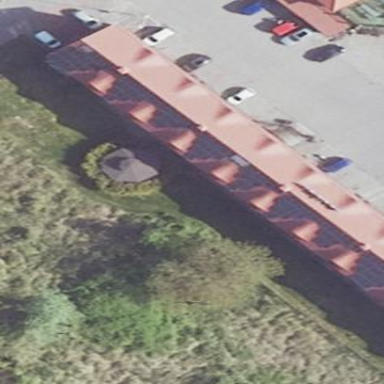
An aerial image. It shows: Gabled-roof retail building.